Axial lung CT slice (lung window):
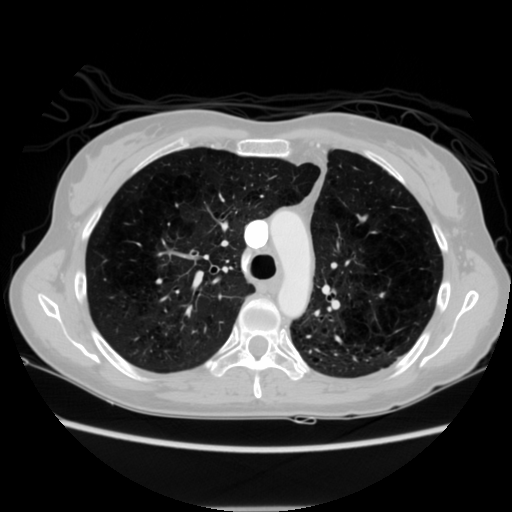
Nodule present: no